Question: I'm trying to develop some kind of progress indicator control, basically this is just two borders. The inner one (green) needs to have width equal to some percentage of the outer one (gray) width. Here is my XAML:
'''
<Border
Background="Gray"
HorizontalAlignment="Stretch" />
<Border
Background="DarkGreen"
HorizontalAlignment="Left"
Width="..Something?" />
<TextBlock Text="{Binding Title}" />
'''
My viewmodel has 2 properties:
'''
public string Title {get;set;}
public double Progress {get;set;} //between 0 and 1
'''
How do I set green border width to make it look like on the image below (it is hardcoded in xaml for this sample)?

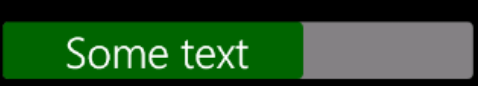
Answer: I would use the System.Windows.Interactivity <URL>:
'''
<Border
Background="Gray"
HorizontalAlignment="Stretch">
<i:Interaction.Triggers>
<i:EventTrigger EventName="SizeChanged">
<i:InvokeCommandAction Command="{Binding SetWidthCommand}"
CommandParameter="{Binding RelativeSource={RelativeSource Self},Path=ActualWidth}" />
</i:EventTrigger>
</i:Interaction.Triggers>
</Border>
<Border
Width="{Binding ProgressWidth}"
Background="DarkGreen"
HorizontalAlignment="Left"
Width="..Something?" />
'''
The 'SetWidthCommand' would be a 'DelegateCommand<double>', and should simply set a new 'ProgressWidth' property in the view model using the appropriate formula (ie, (double)parameter * Progress/100.0).
'''
SetWidthCommand = new DelegateCommand(arg => (double)arg * Progress/100.0);
'''